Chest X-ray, AP view. Patient: 58 years old, sex M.
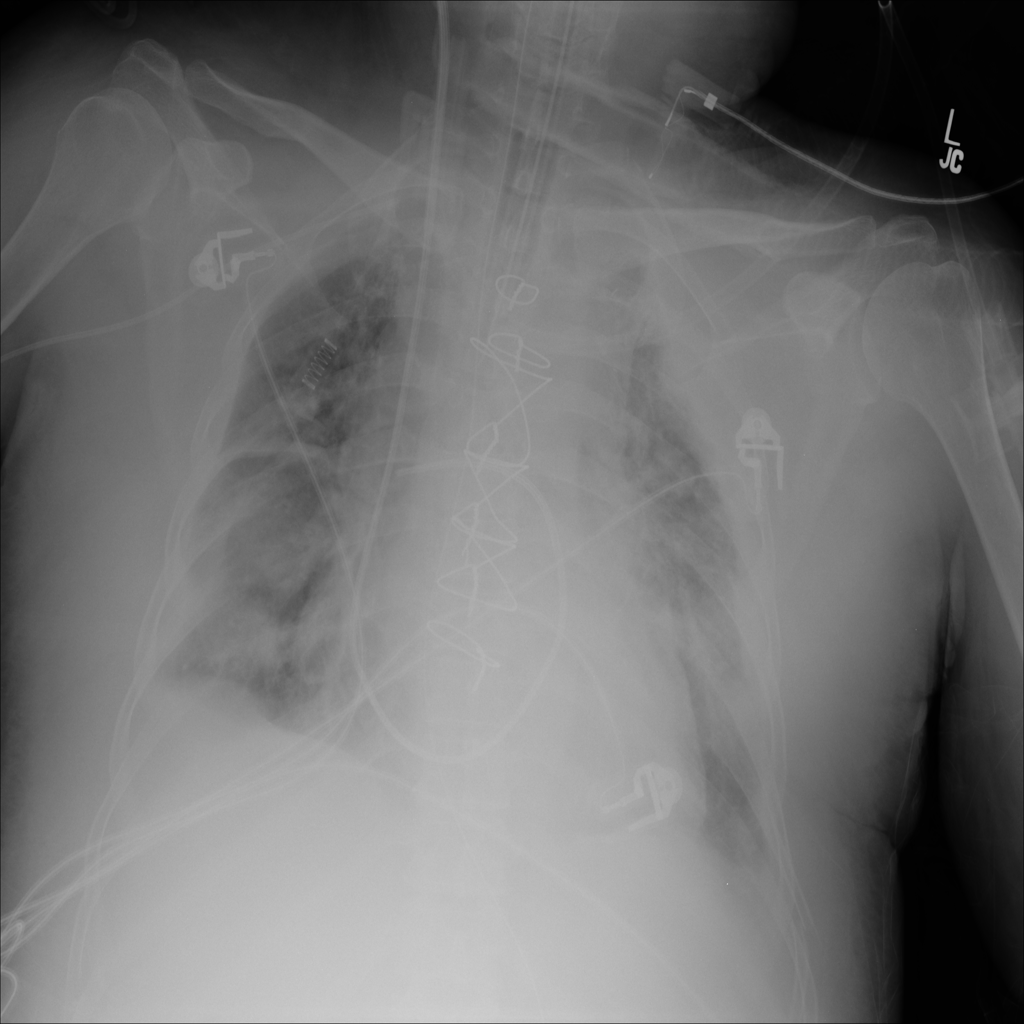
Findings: No Finding